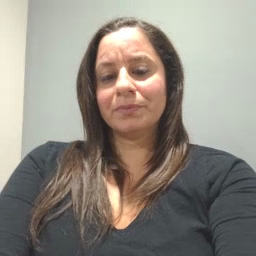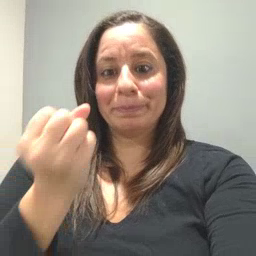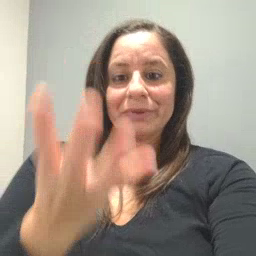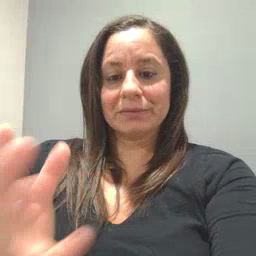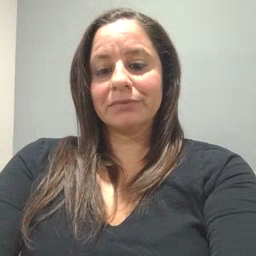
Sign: many